Question: In this diagram, the green dot is the starting point and the blue dot is the destination. How many different simple paths are there?
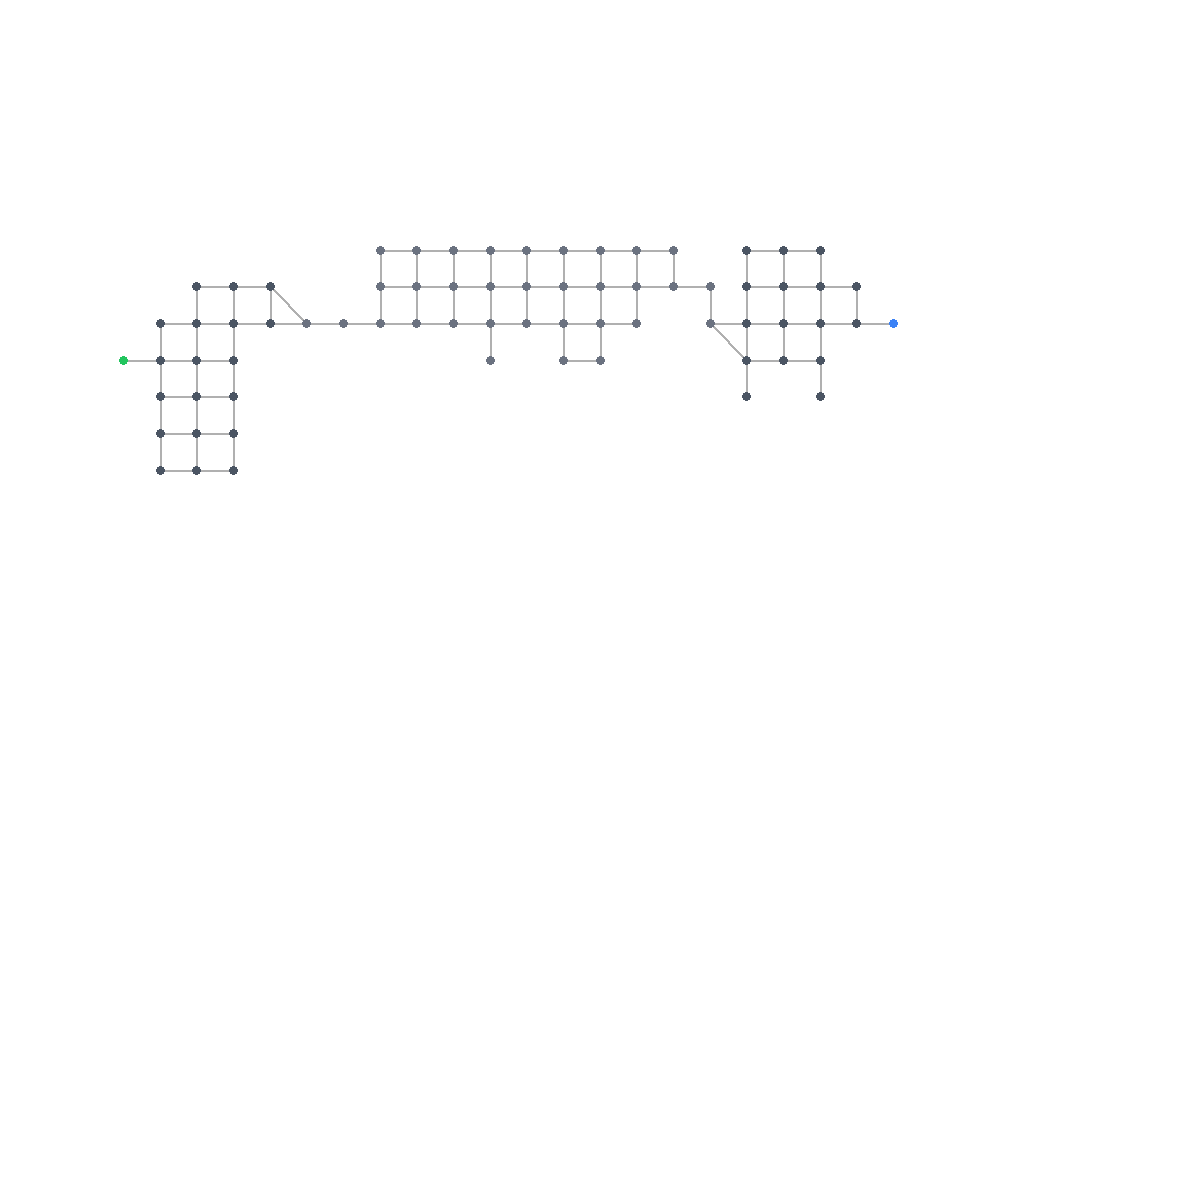
Answer: 428497872